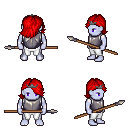
a pixel art fantasy rpg character, male body template, dark elf, purple skin, steel chest armor, white pants, red swoop hairstyle, iron tiara, spear, four views (front, back, left, right), 2x2 character sprite sheet, small pixel art, hard edges, no anti-aliasing